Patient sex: M
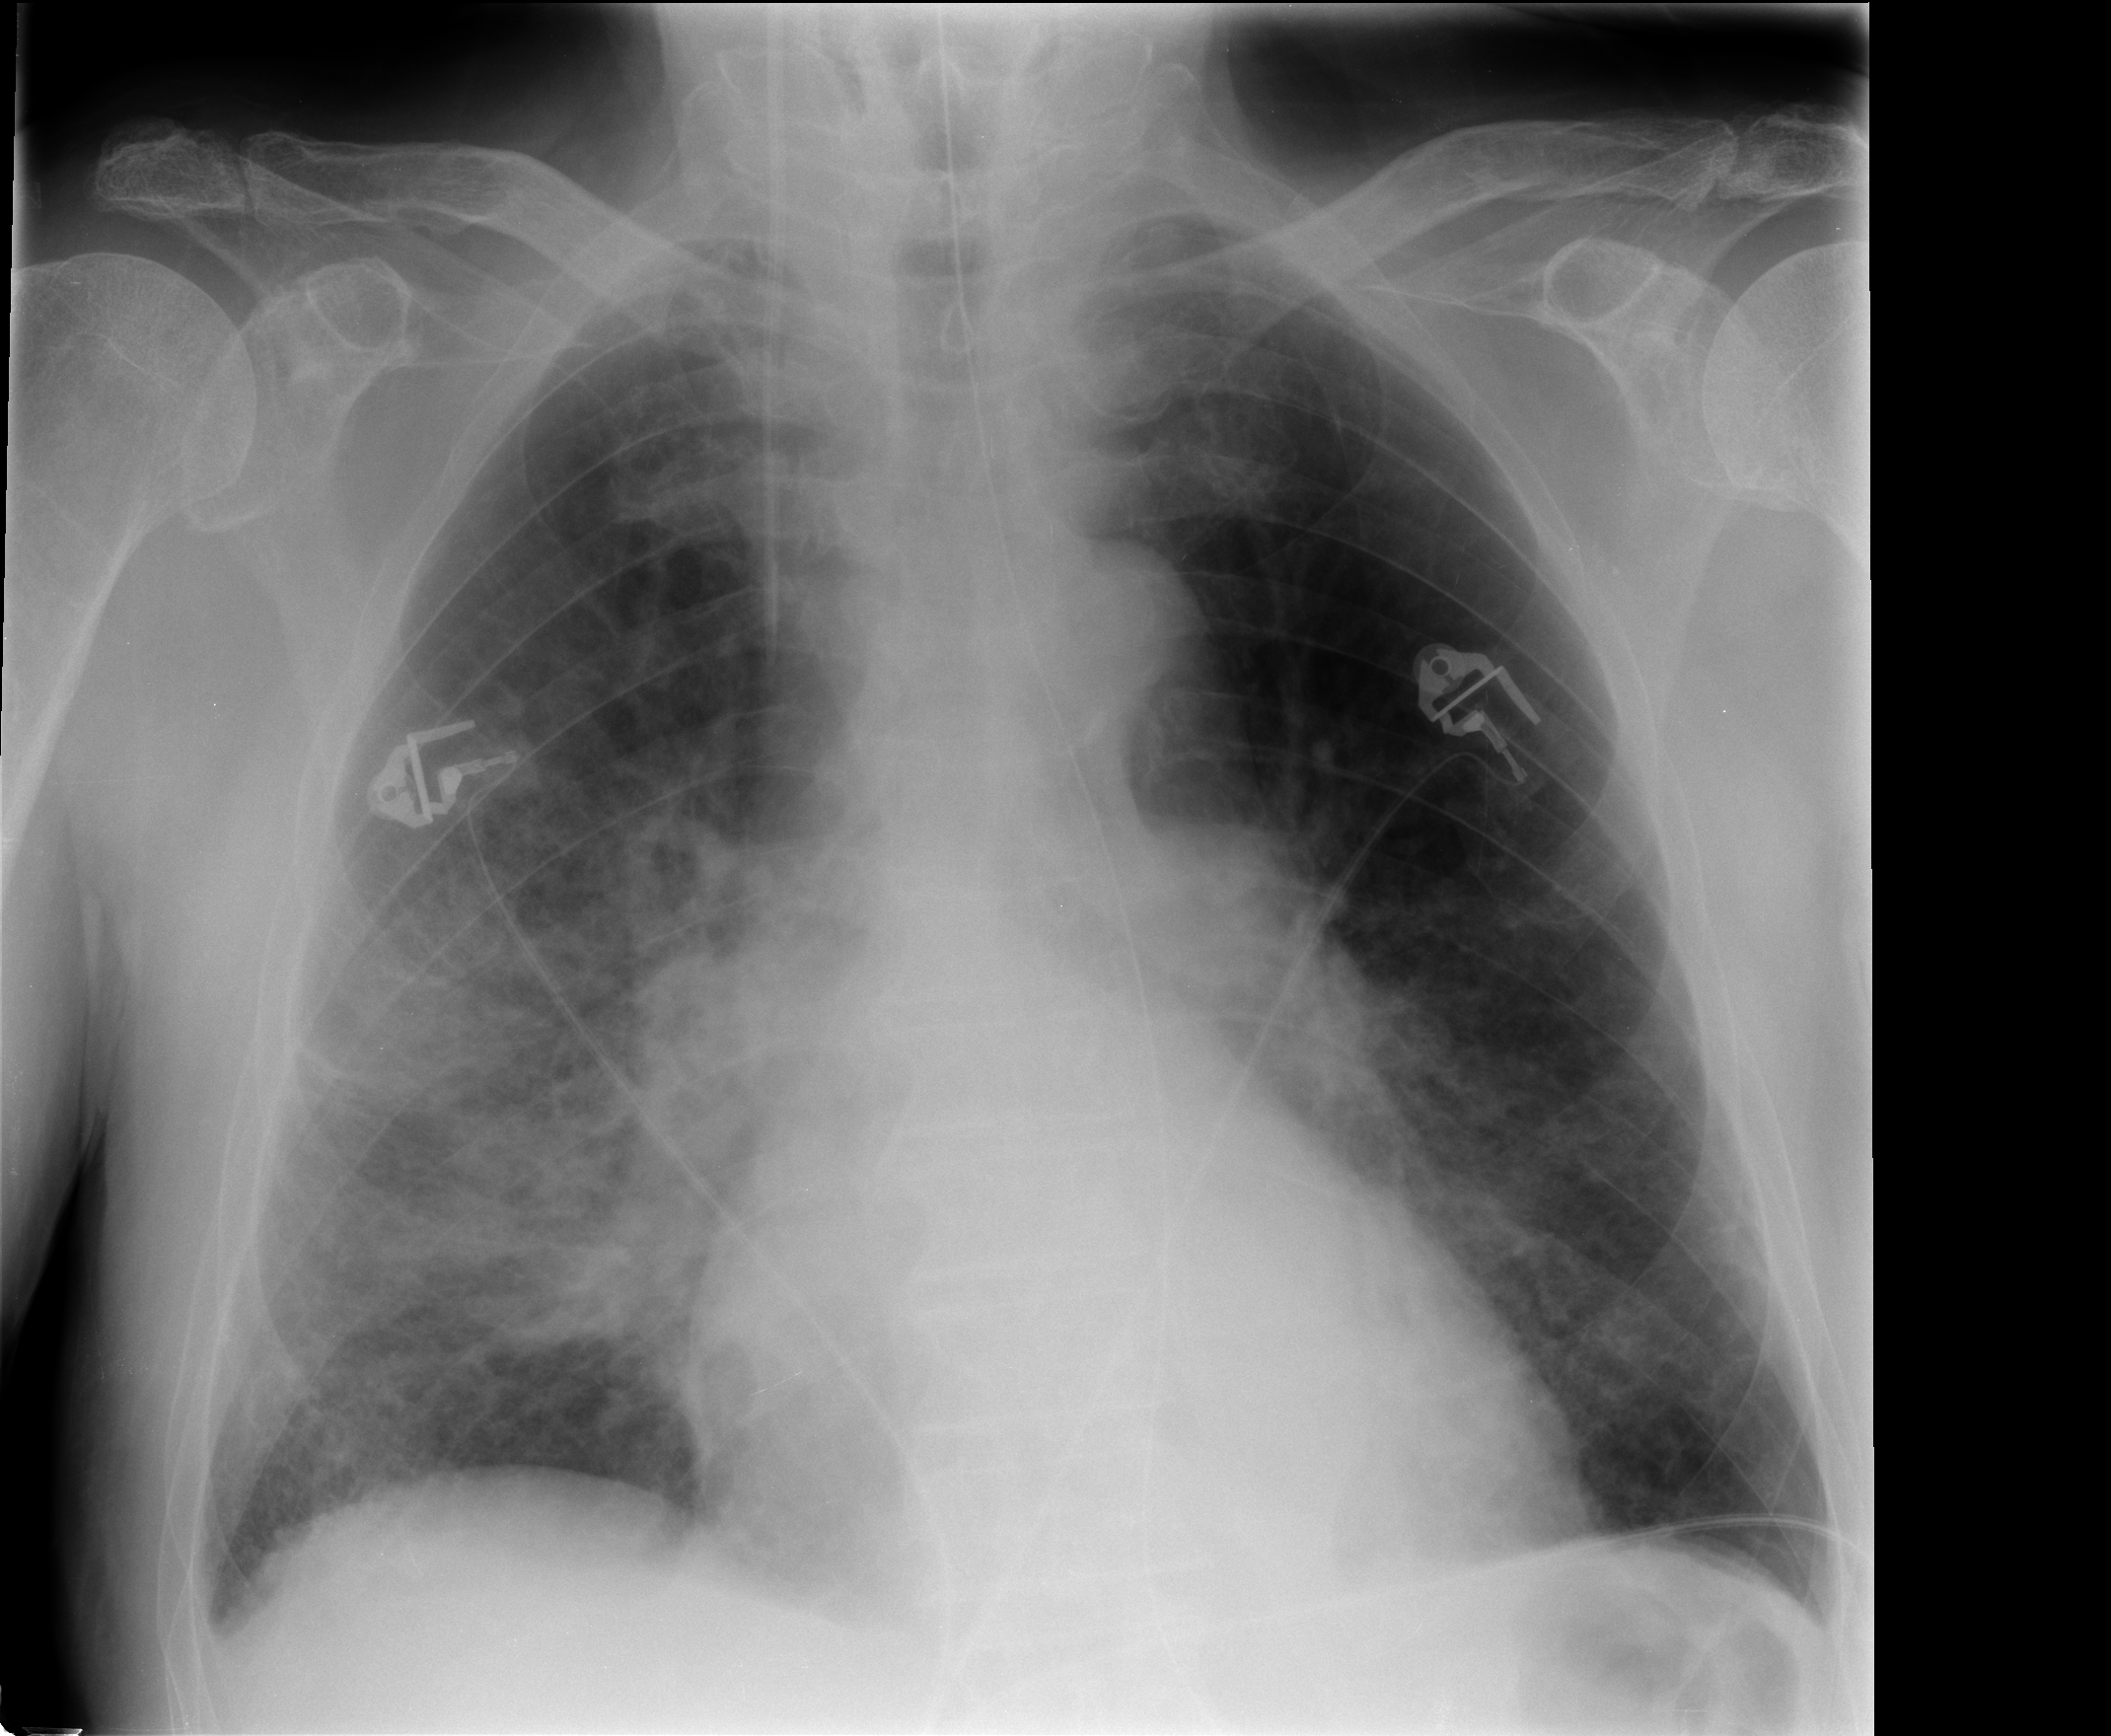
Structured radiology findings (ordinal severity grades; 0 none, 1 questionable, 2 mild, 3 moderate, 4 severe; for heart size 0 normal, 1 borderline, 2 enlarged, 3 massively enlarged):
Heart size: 0
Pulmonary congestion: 0
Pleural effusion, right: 0
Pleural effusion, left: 0
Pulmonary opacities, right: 3
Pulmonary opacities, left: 2
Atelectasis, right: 0
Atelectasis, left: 0